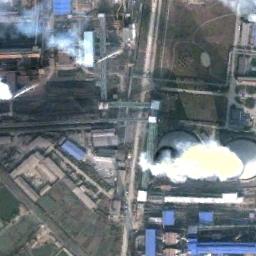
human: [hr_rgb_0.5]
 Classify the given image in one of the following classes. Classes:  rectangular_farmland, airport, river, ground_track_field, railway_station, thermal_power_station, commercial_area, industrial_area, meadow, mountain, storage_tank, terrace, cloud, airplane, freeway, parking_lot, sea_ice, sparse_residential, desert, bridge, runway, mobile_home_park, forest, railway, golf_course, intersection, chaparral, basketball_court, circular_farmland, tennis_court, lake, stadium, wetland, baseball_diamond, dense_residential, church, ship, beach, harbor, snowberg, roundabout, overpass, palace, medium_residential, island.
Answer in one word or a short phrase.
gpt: thermal_power_station